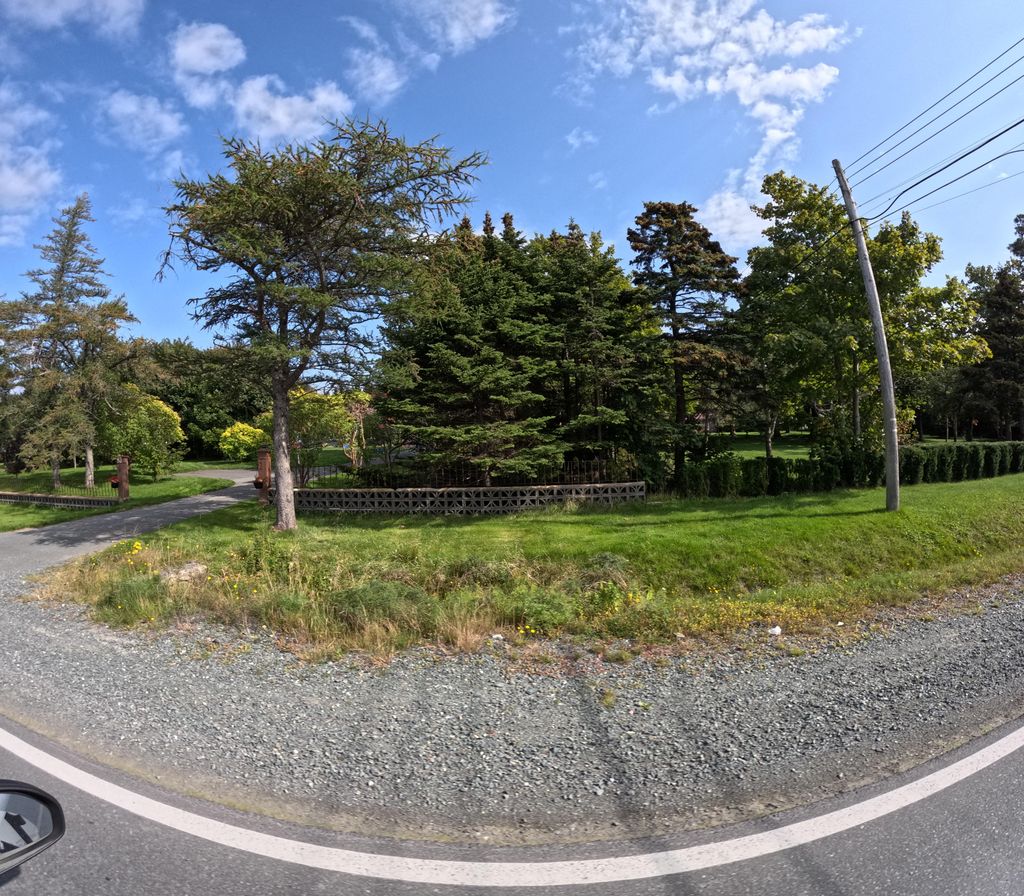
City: st_johns